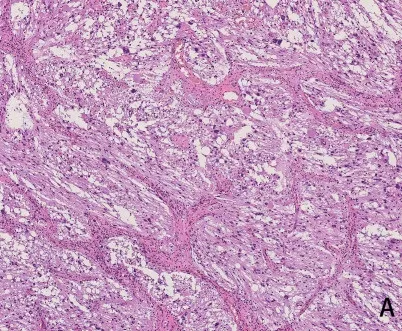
HE staining (A): The tumor was mainly composed of fibroblast-like spindle cells with radial-wheel, bundle, or vortex arrangement and cytoplasmic eosinophilic pleomorphic neoplastic astrocytes with bundle or nest formation distribution. Pathological diagnosis was DIG/DIA.
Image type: pathology (h&e)